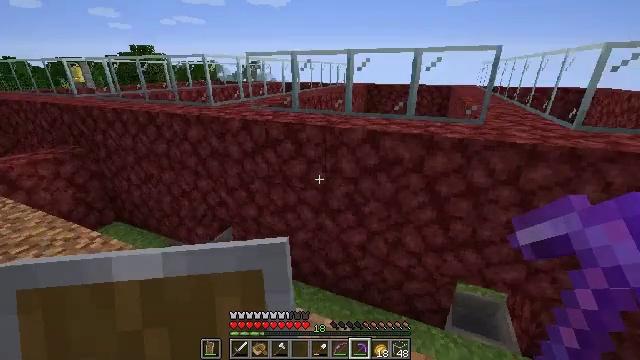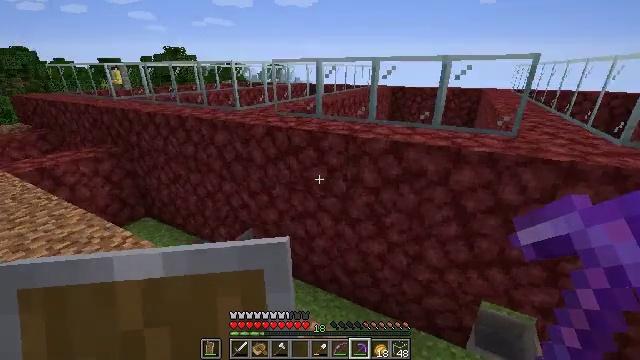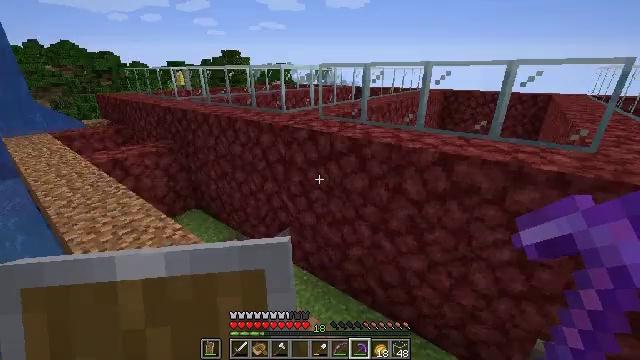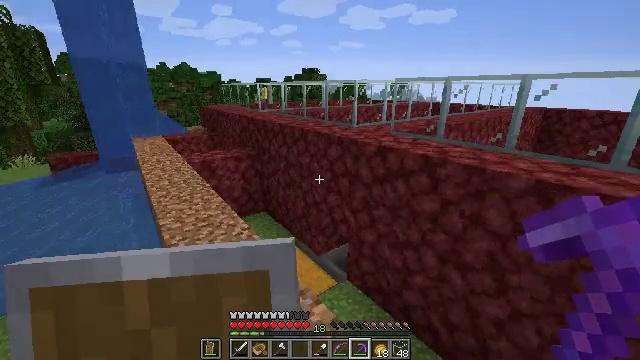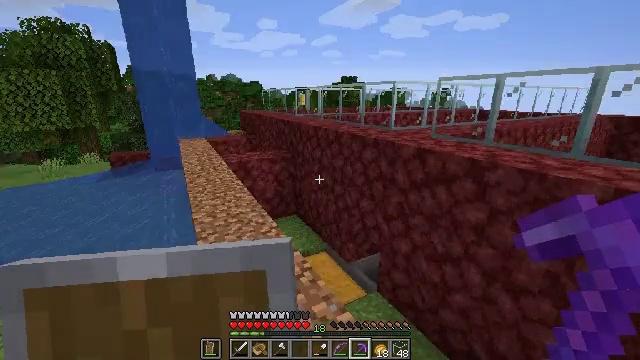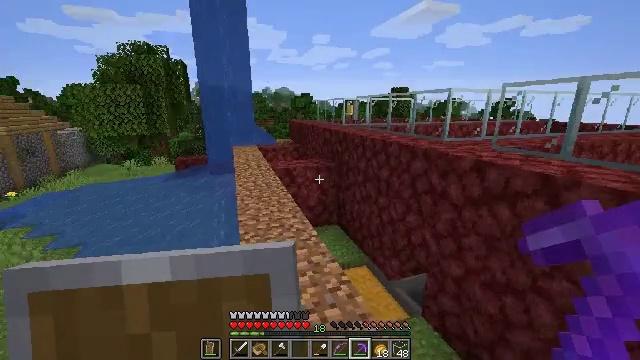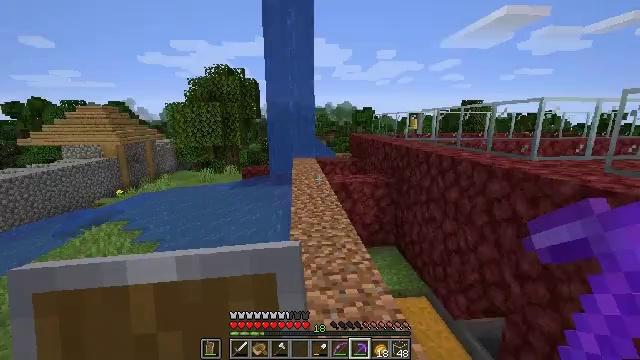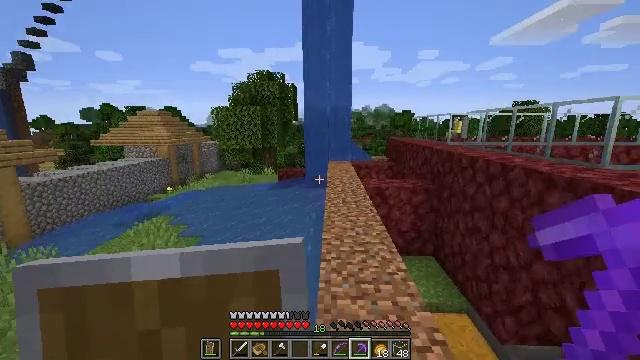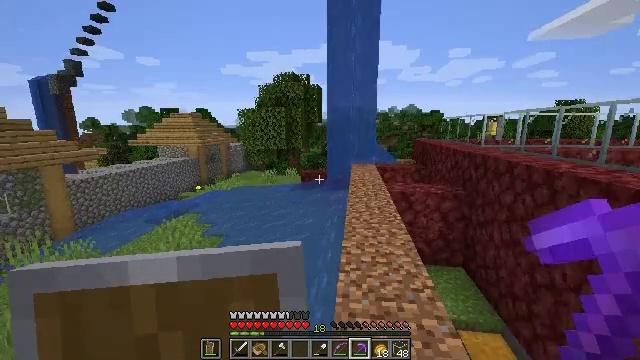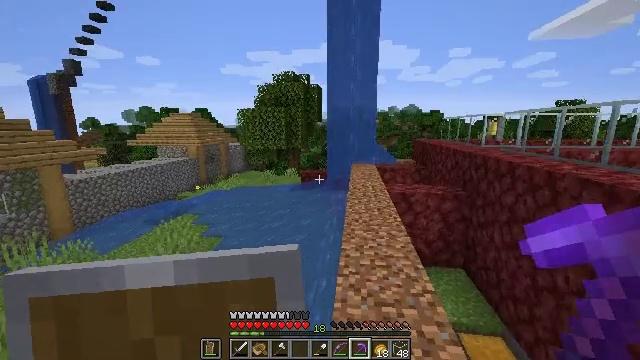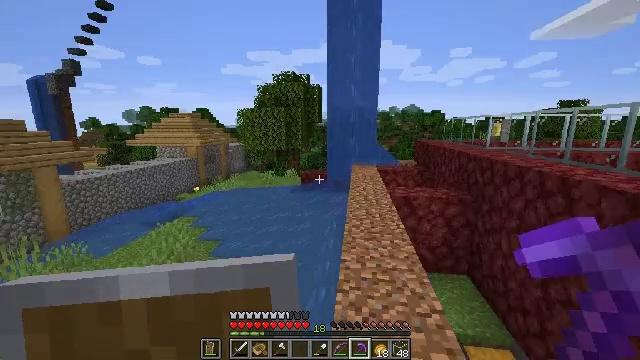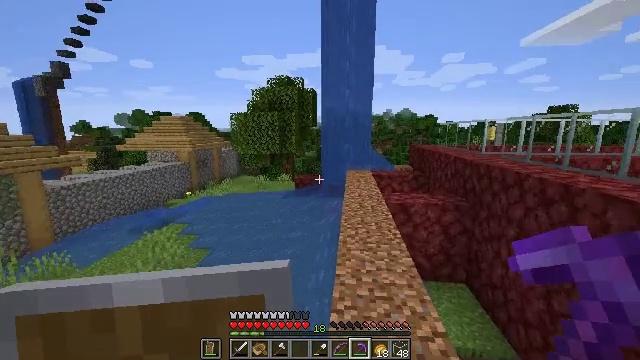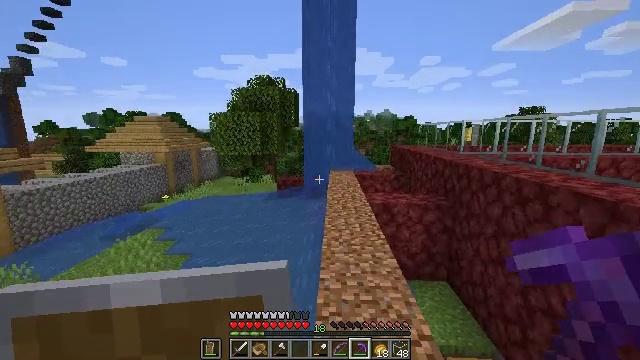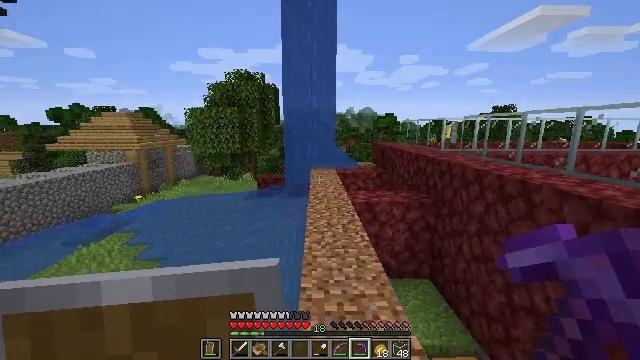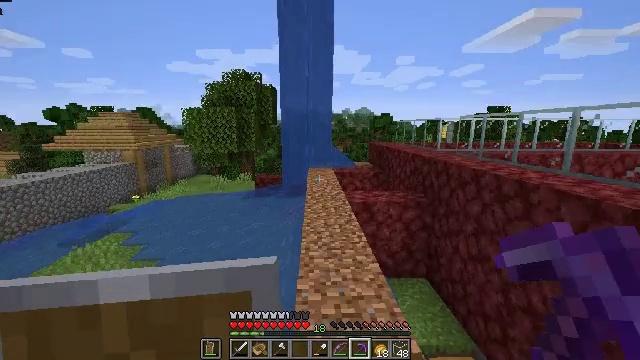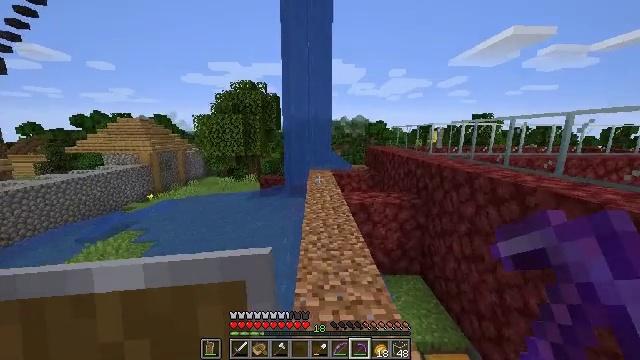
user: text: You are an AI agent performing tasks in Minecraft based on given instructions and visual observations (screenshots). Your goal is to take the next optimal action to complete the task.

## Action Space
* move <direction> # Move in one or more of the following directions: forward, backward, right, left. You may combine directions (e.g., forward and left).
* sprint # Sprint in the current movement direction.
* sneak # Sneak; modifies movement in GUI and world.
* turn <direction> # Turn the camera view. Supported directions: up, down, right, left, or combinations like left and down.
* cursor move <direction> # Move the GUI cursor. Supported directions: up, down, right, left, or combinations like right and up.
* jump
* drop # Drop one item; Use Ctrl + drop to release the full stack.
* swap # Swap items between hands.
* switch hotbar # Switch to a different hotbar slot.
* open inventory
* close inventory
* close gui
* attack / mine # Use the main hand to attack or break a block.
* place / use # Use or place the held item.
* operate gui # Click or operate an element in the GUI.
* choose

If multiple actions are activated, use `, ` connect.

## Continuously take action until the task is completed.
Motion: motion action
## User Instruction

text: Gather the bell for your inventory.
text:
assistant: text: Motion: move forward, turn left
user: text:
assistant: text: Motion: move forward, turn left
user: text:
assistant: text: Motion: move forward, turn left and up
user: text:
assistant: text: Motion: move forward, turn left and up
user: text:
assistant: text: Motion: move forward, turn left and up
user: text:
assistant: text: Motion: move forward, turn left and up
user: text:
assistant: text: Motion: move forward, turn left
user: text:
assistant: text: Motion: turn left
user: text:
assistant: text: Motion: move forward
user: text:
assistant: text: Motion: move forward
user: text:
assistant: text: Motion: move forward, turn right
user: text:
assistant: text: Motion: turn right
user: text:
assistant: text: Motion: move forward, turn right
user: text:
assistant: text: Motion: move forward
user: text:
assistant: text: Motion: move forward
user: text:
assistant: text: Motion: move forward
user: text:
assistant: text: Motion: move forward
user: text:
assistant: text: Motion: move forward
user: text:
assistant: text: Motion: move forward
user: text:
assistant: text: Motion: move forward
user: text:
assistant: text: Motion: move forward
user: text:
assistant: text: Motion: move forward
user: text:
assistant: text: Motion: move forward
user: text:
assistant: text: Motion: move forward
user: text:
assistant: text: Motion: move forward
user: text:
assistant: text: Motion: move forward
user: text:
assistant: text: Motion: move forward
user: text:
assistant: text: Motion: move forward
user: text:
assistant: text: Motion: move forward
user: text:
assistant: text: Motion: move forward